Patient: sex M, age 47
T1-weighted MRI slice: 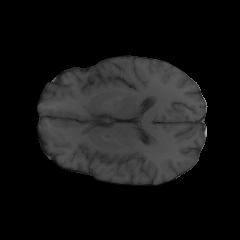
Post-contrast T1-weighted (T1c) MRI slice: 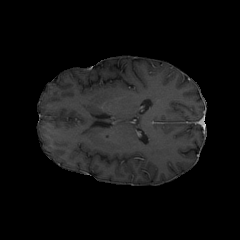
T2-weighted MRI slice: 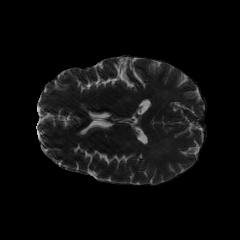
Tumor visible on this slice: no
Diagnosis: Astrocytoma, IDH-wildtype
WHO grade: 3